Question: In KDE 5 (Kubuntu 15.04 / Plasma 5.2) disabled Qt-Buttons (Qt4) are indistinguishable from non-disabled buttons. This problem does not exist in KDE 4.14 as the following screen-shot shows:

The program source for this dialog is written in Python with PyQt4:
'''
from PyQt4 import QtGui
import sys
if __name__ == "__main__":
# main function
app = QtGui.QApplication(sys.argv)
qw = QtGui.QWidget()
qw.resize(150, 120)
qw.setWindowTitle("KDE 4")
#qw.setWindowTitle("KDE 5")
b1, b2 = QtGui.QPushButton(qw), QtGui.QPushButton(qw)
for b, y, e in zip([b1, b2], [30, 60], [False, True]):
b.move(30, y)
b.setEnabled(e)
b.setText("Enabled" if e else "Disabled")
qw.show()
sys.exit(app.exec_())
'''
How can I make disabled Buttons in KDE 5 recognizable?
It seems to be a problem of themes: In Debian/sid using the Oxygen-Theme avoids this problem.
Also <URL> addresses this problem.
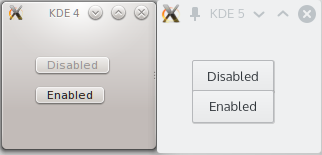
Answer: This was a bug in the Breeze theme used by KDE/Plasma5. It has now been resolved. Below are the screenshots of enabled and disabled buttons using Qt5 and PyQt5.